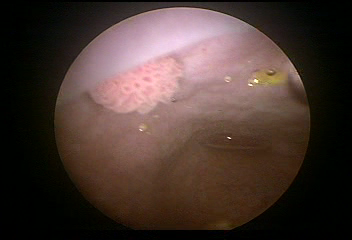
Modality: WLC
Class: Malignant
Subclass: HighGradePapillary
Lesion: L1
Stage: Ta
Morphology: Papillary
Bladder cancer association: Yes
Annotated structures: Tumor